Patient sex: M
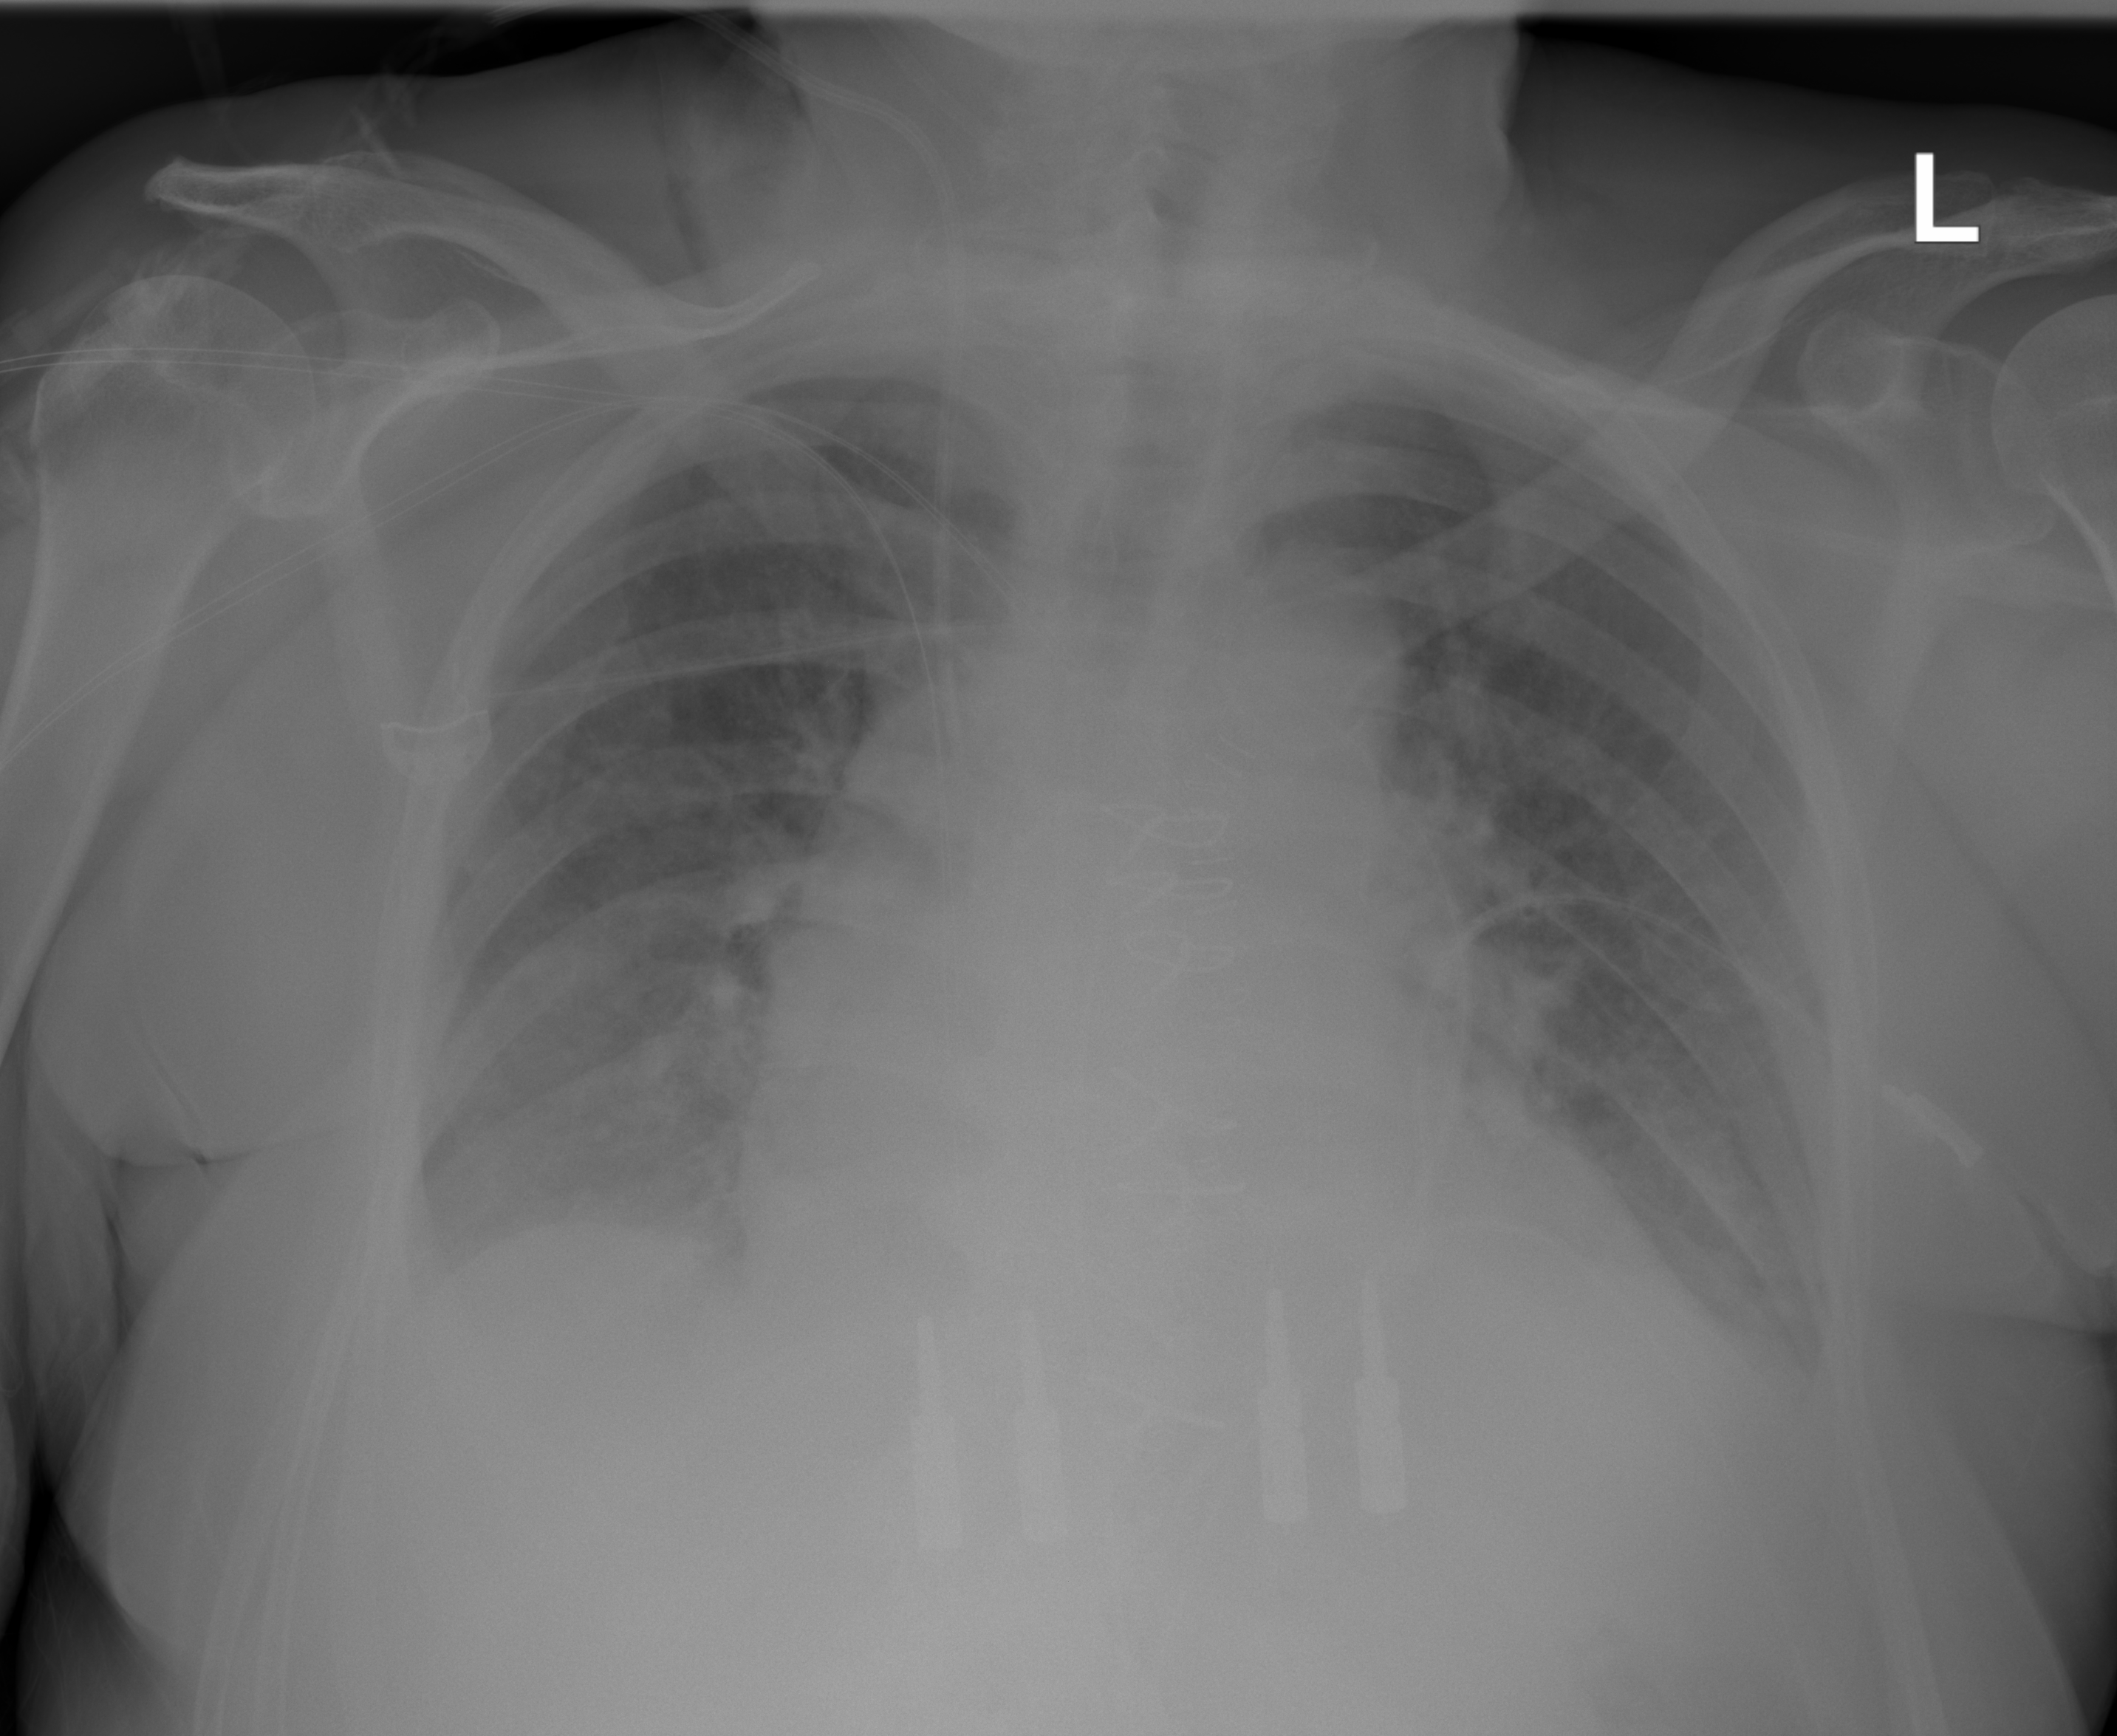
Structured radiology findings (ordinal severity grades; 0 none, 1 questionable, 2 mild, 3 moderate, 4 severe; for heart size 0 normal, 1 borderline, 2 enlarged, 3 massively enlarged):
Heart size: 2
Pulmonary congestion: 1
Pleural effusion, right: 2
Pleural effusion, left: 2
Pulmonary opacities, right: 0
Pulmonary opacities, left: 0
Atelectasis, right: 2
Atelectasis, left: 2